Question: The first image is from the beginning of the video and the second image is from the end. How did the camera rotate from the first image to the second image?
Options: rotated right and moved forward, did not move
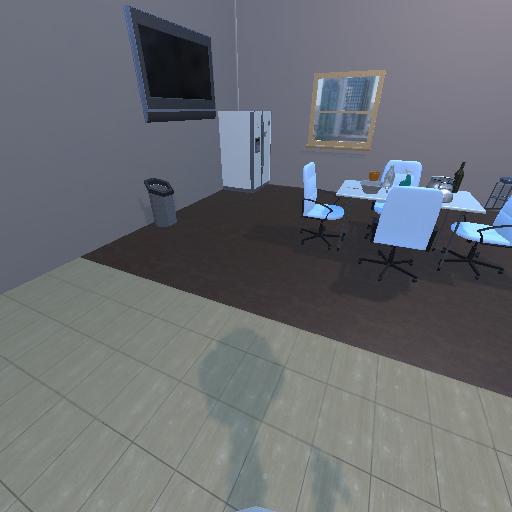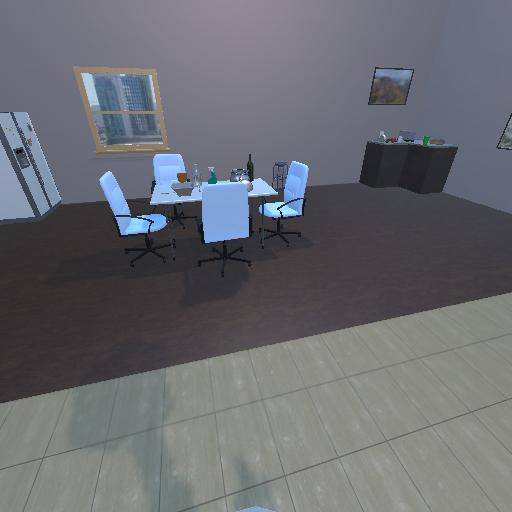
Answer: rotated right and moved forward